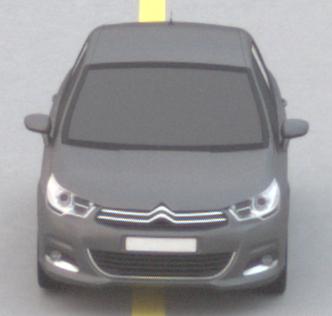
Make: Citroen
Model: C4 VTi 95
Detailed model: C4 (II)
Model produced from: 2012/08
Model produced until: 2013/06
Doors: 5
Color: gray
Road condition: dry road
Daytime: sunrise or sunset
Contrast: low contrast